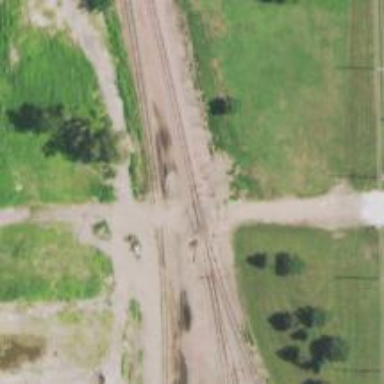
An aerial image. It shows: Railway level crossing.